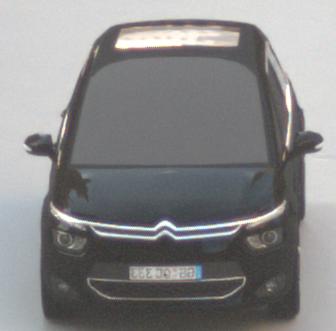
Make: Citroen
Model: Grand C4 Picasso VTi 120
Detailed model: Grand C4 Picasso (II)
Model produced from: 2013/10
Model produced until: 2015/02
Doors: 5
Color: black
Road condition: dry road
Daytime: sunrise or sunset
Contrast: low contrast